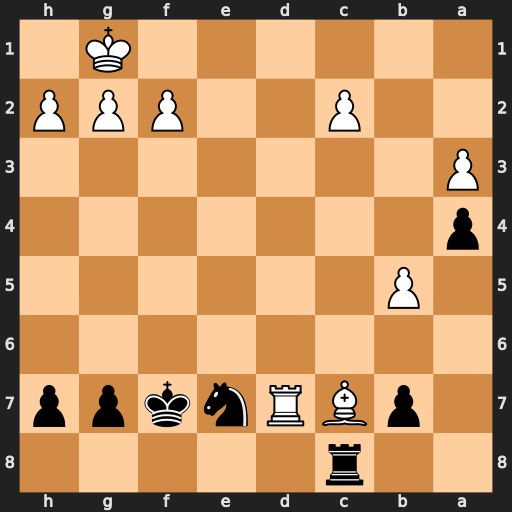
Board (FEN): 2r5/1pBRnkpp/8/1P6/p7/P7/2P2PPP/6K1
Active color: b
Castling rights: -
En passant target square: -
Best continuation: Ke8 Rd4 Rxc7